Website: macys
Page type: store-pickup
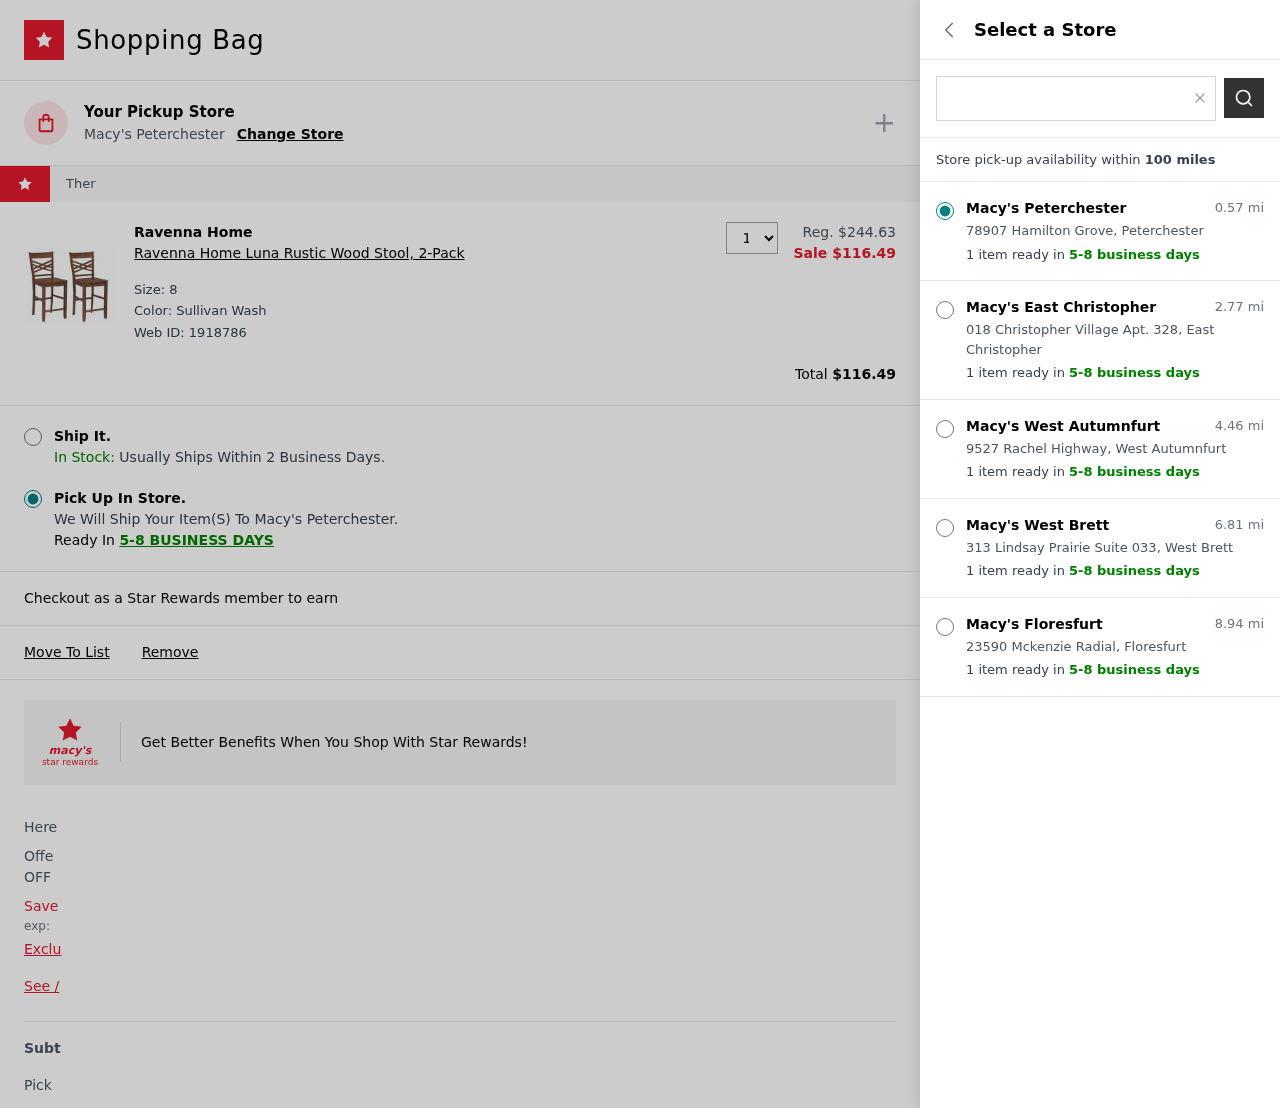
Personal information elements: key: PII_LOCATION1_CITY
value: Peterchester
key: PII_LOCATION1_STREET
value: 78907 Hamilton Grove
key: PII_LOCATION2_CITY
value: East Christopher
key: PII_LOCATION2_STREET
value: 018 Christopher Village Apt. 328
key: PII_LOCATION3_CITY
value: West Autumnfurt
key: PII_LOCATION3_STREET
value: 9527 Rachel Highway
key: PII_LOCATION4_CITY
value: West Brett
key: PII_LOCATION4_STREET
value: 313 Lindsay Prairie Suite 033
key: PII_LOCATION5_CITY
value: Floresfurt
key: PII_LOCATION5_STREET
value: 23590 Mckenzie Radial
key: PII_POSTCODE
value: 83951
Product elements: key: PRODUCT1_BRAND
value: Ravenna Home
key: PRODUCT1_NAME
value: Ravenna Home Luna Rustic Wood Stool, 2-Pack
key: PRODUCT1_PRICE
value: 116.49
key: PRODUCT1_QUANTITY
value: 1
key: PRODUCT1_ORIGINAL_PRICE
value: $244.63
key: PRODUCT1_WEB_ID
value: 1918786
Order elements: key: ORDER_TOTAL
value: $116.49
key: ORDER_DELIVERY_DATE
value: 5-8 business days
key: ORDER_DELIVERY_DATE
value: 5-8 BUSINESS DAYS
Search elements: key: SEARCH_LOCATION
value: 83951